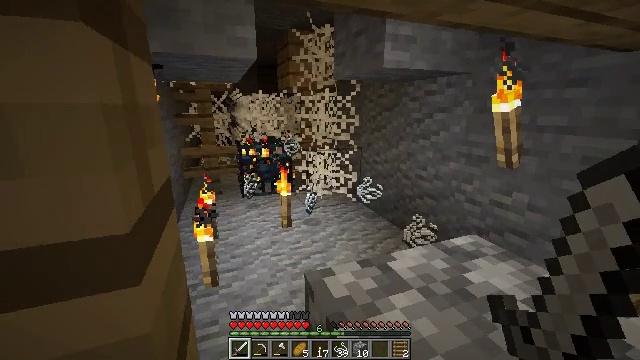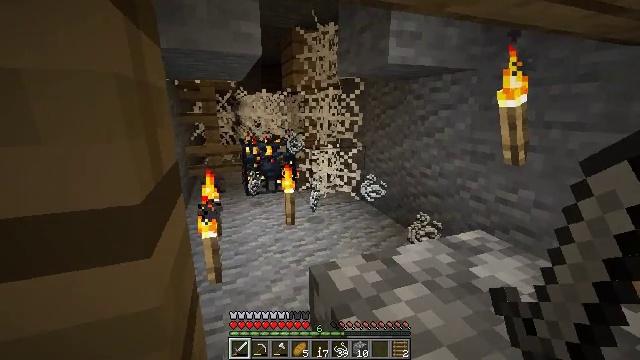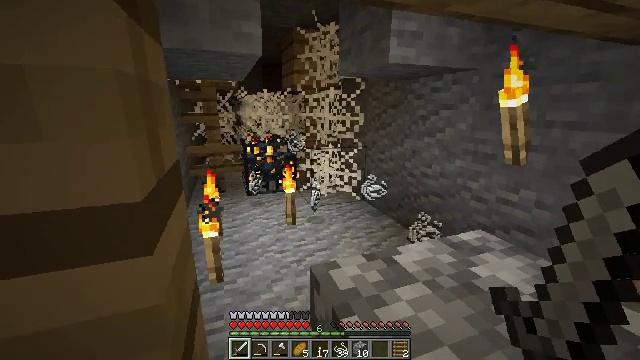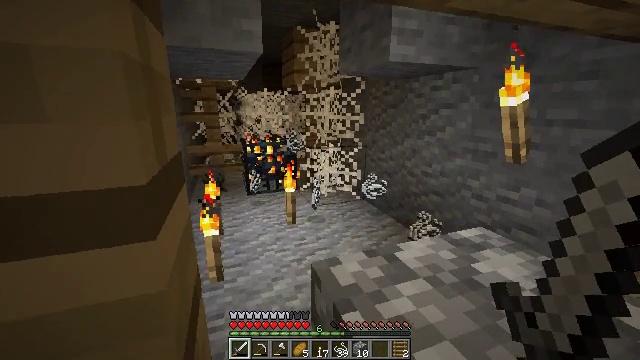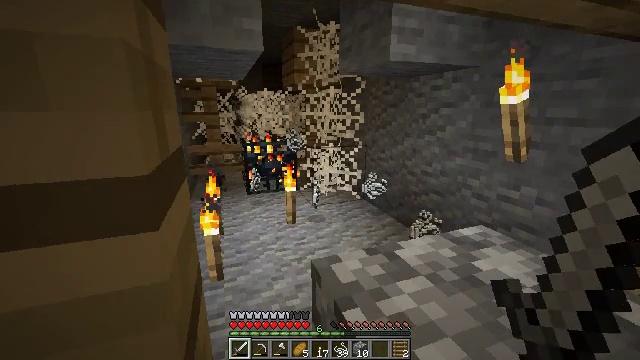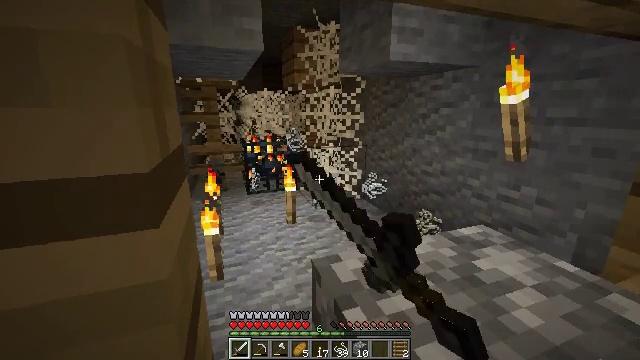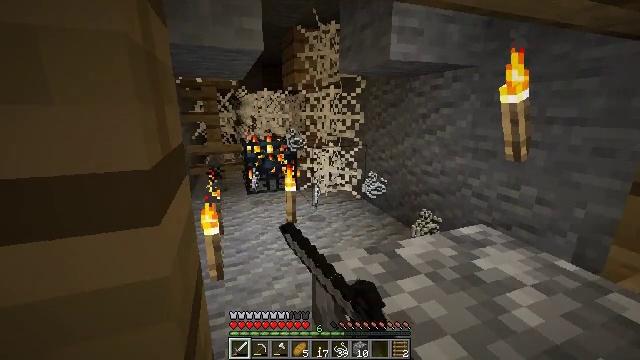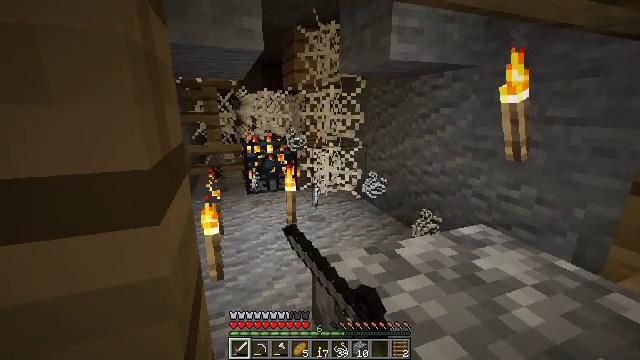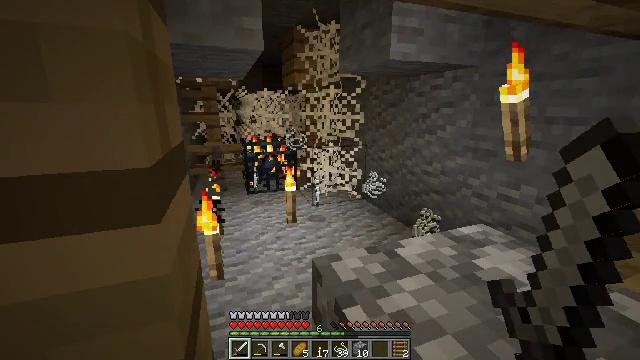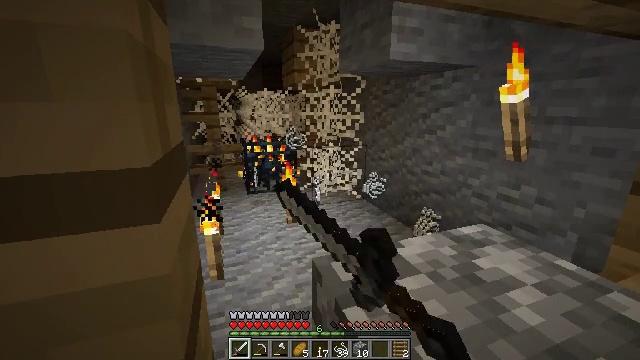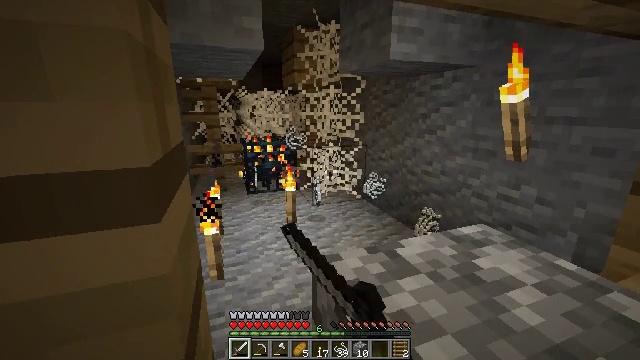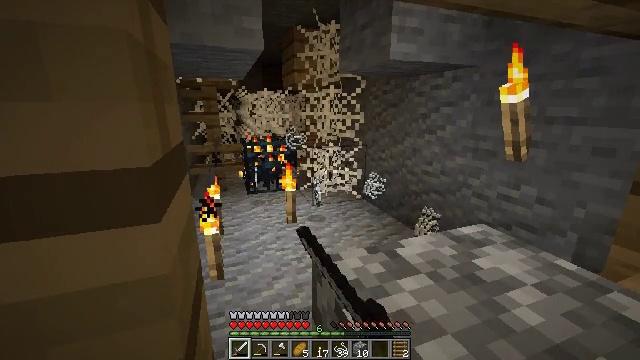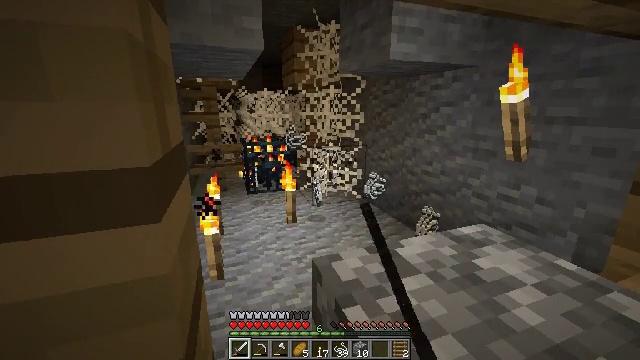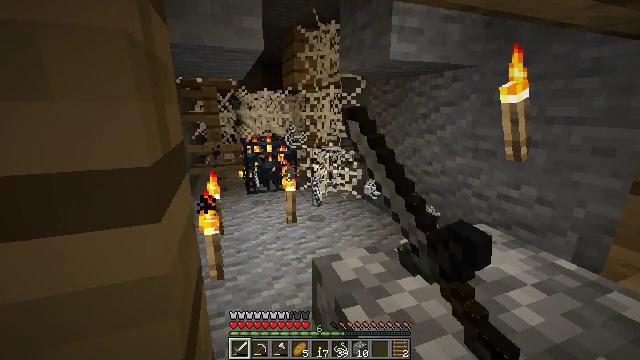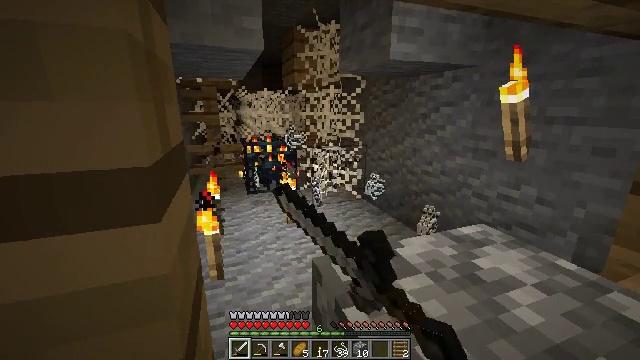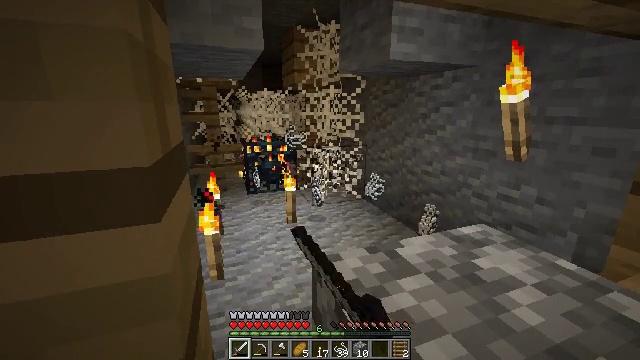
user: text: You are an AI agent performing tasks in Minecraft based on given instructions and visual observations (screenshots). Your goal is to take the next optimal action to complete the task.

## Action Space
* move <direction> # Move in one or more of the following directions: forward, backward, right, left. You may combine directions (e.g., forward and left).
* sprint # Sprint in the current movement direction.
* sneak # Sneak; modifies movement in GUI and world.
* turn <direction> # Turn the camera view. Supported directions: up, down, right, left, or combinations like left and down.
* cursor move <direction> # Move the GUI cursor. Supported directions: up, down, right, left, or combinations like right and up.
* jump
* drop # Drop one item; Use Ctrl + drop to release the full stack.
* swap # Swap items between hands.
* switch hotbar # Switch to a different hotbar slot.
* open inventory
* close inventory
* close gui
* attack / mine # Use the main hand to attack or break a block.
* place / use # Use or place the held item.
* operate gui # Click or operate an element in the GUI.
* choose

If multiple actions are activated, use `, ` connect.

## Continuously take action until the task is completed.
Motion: motion action
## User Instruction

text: Remove the cobweb to avoid getting stuck.
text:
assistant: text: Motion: no_op
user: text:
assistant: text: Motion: no_op
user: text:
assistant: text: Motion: no_op
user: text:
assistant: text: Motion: attack / mine
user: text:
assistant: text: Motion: attack / mine
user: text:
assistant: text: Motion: attack / mine
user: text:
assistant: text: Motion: attack / mine
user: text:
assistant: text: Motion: attack / mine
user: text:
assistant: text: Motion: attack / mine
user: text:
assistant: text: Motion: attack / mine
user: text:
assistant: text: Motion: attack / mine
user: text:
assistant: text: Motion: attack / mine
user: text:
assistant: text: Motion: attack / mine
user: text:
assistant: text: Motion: attack / mine
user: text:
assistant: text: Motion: attack / mine
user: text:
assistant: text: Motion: attack / mine
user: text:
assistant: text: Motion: attack / mine
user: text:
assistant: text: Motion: attack / mine
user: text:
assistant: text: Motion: attack / mine
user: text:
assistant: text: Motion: turn up, attack / mine
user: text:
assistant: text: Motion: turn up, attack / mine
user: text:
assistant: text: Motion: turn up, attack / mine
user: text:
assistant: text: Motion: turn up, attack / mine
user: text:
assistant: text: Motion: attack / mine
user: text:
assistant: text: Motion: attack / mine
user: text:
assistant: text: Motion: attack / mine
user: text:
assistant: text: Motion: attack / mine
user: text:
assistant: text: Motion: attack / mine
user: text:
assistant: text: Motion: attack / mine
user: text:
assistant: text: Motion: attack / mine